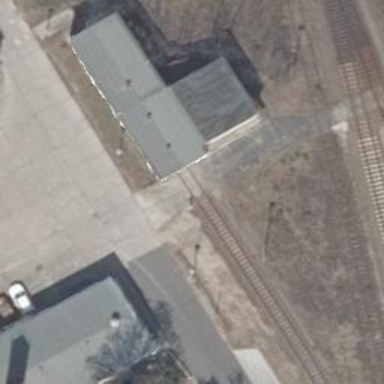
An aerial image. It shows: Engine shed building located next to railway.